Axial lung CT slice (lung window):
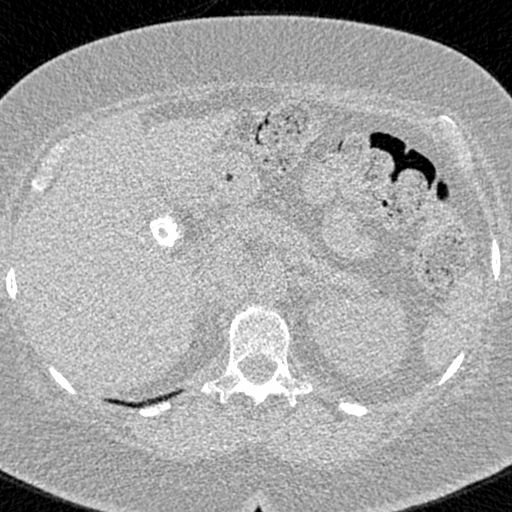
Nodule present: no